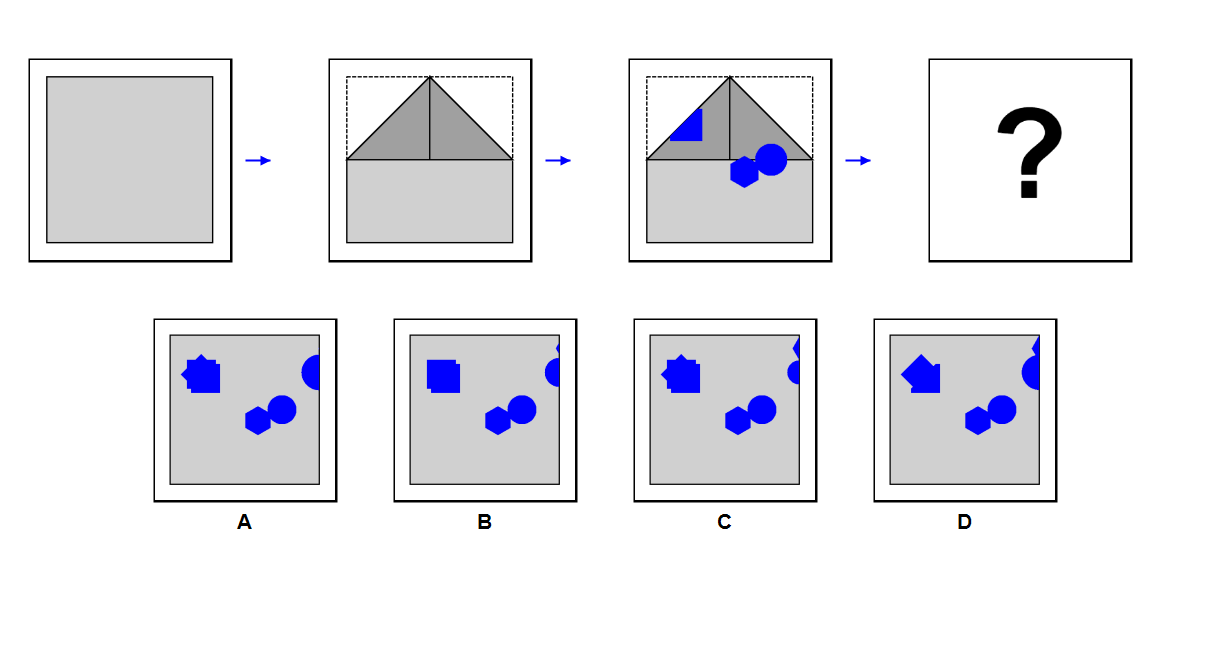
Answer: B